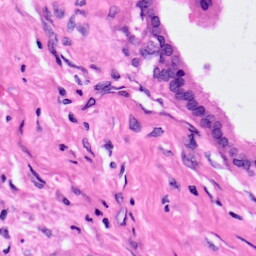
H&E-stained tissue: Pancreatic